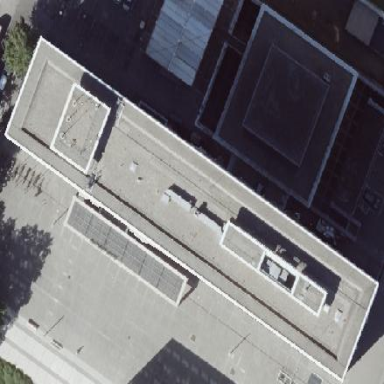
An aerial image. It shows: Public town hall with flat gray roof.